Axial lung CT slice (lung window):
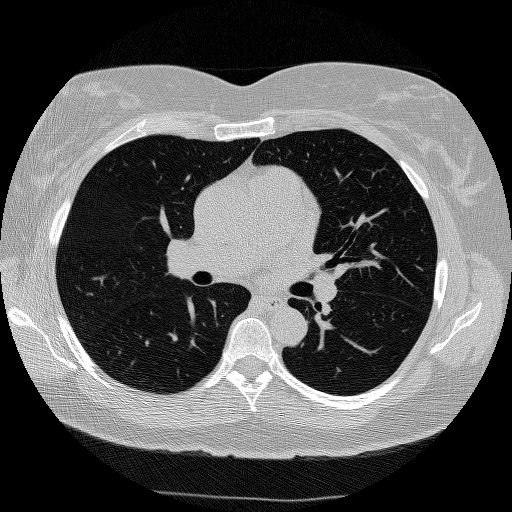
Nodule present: no